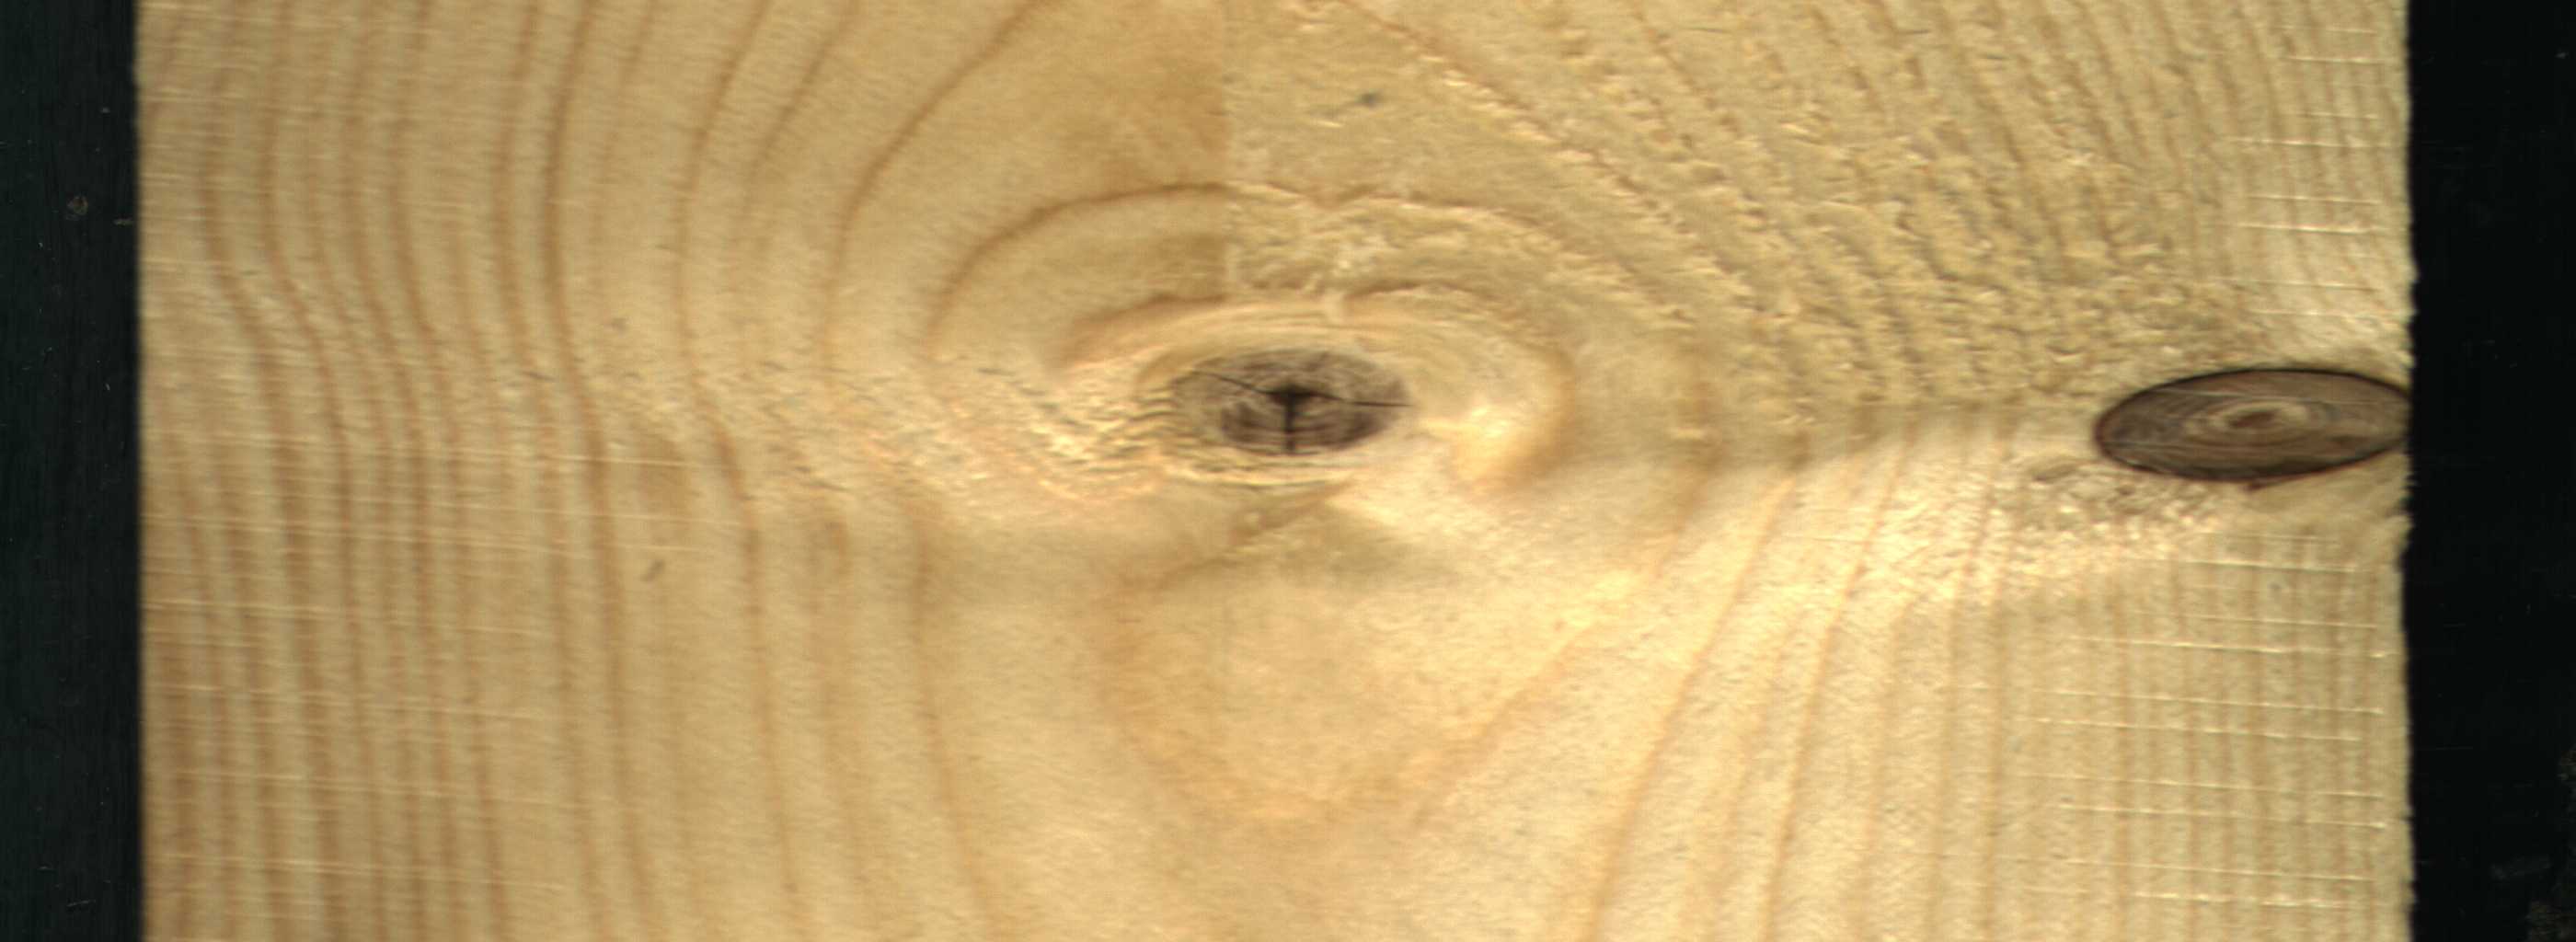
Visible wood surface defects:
knot_with_crack
Dead_Knot